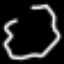
Label: octagon